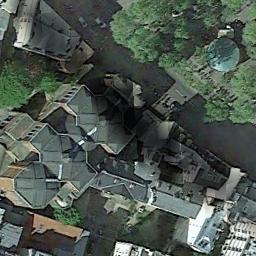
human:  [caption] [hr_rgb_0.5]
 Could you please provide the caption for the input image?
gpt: There are several tall buildings .

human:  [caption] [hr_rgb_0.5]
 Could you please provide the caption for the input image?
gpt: The commercial area is next to a river .

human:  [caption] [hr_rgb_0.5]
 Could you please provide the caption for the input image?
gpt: A commercial area with some connected buildings is next to the river and forest .

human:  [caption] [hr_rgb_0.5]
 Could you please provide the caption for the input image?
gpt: In a business district there are many tall buildings of different shapes and several roads with many cars  There is a river beside the buildings .

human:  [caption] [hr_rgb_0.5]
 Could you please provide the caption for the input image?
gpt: There are some gray buildings beside some green trees on a commercial area .